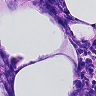
Metastatic tissue present: no